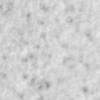
Label: no_change